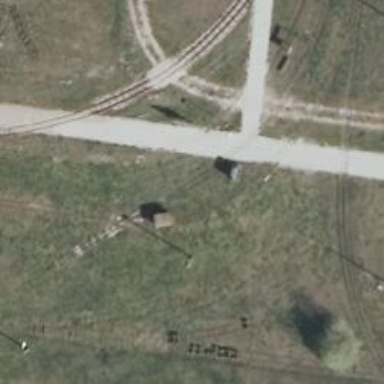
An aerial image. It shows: Preserved narrow-gauge railway.